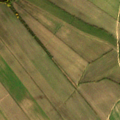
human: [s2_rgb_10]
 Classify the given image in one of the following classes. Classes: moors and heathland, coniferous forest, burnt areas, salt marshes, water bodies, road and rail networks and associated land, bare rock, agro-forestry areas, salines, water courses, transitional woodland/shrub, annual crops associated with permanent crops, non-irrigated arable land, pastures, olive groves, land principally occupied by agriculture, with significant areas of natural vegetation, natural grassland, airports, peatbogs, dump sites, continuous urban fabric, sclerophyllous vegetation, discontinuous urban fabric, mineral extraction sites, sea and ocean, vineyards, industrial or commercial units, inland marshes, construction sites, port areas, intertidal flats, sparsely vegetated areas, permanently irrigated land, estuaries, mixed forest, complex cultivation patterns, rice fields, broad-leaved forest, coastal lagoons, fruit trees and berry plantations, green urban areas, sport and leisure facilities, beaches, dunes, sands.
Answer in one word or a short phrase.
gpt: permanently irrigated land, rice fields